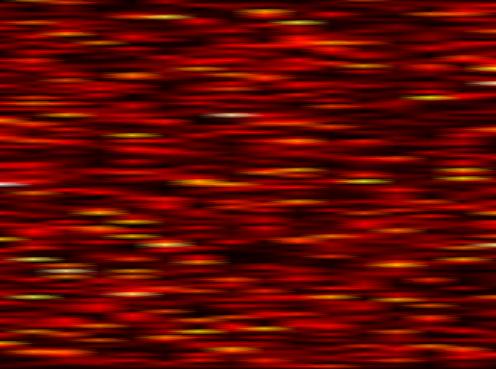
Label: UFMC